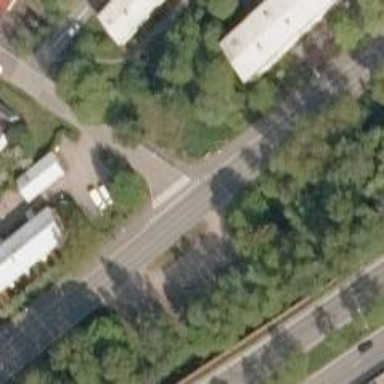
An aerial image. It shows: Asphalt cycleway with crossing.